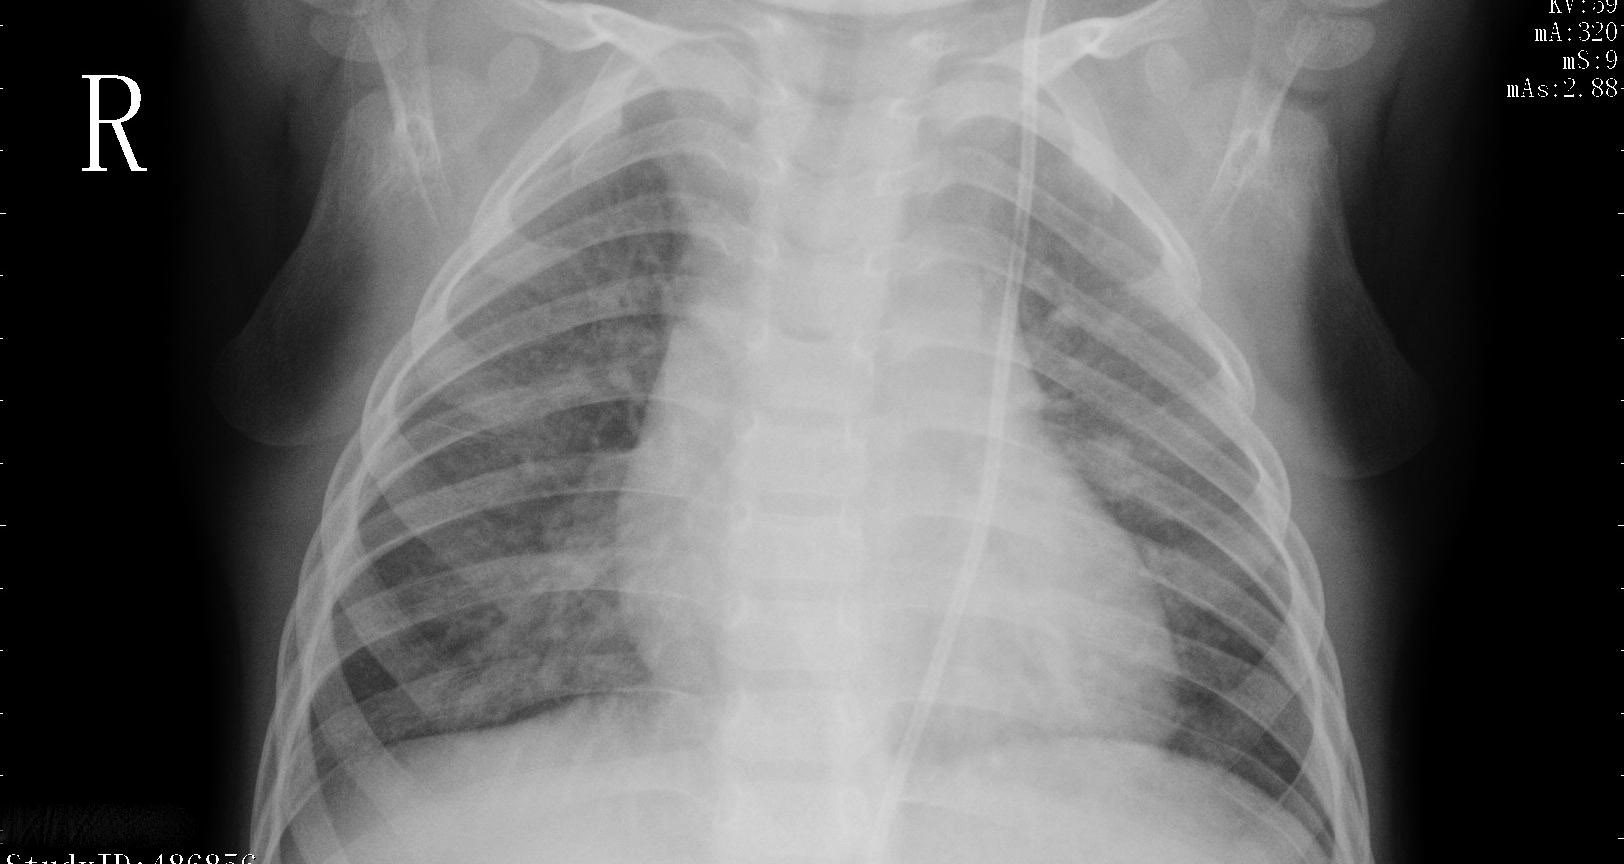
Diagnosis: PNEUMONIA